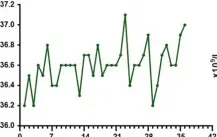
Changes of cytokines, temperature, and hematological examinations in this relapse/refractory diffuse large B cell lymphoma patient. (B) Graph showing temperature changes after CAR-T infusion.
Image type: pathology (masson_trichrome)